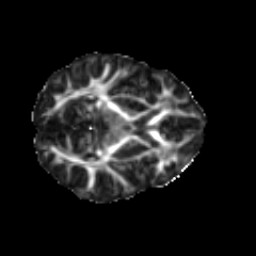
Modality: FA
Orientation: axial
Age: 10
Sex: female
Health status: ill
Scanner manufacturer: ge
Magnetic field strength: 3 T
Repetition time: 6.752 s
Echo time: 0.079 s